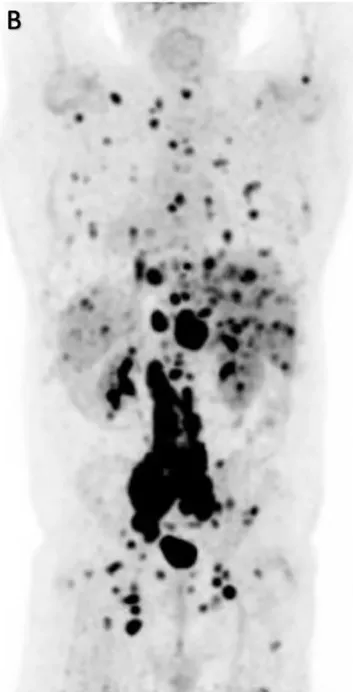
Without computed tomography co-registration. And dorsal view Disseminated manifestations of diffuse large B-cell lymphoma refractory to chemoimmuntherapiy prior to CAR-T cell therapy (A, B) and in remission three months after anti-CD19 CAR-T treatment with axi-cel.
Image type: radiology (pet)